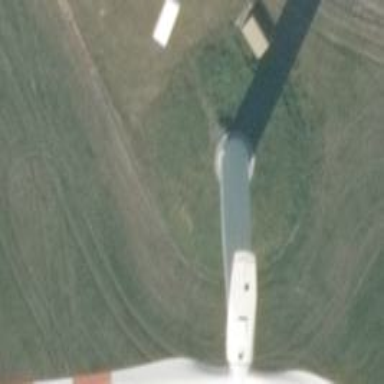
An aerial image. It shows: Horizontal axis wind turbine generating power from wind energy.